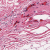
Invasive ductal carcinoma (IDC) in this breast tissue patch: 0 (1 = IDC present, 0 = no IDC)